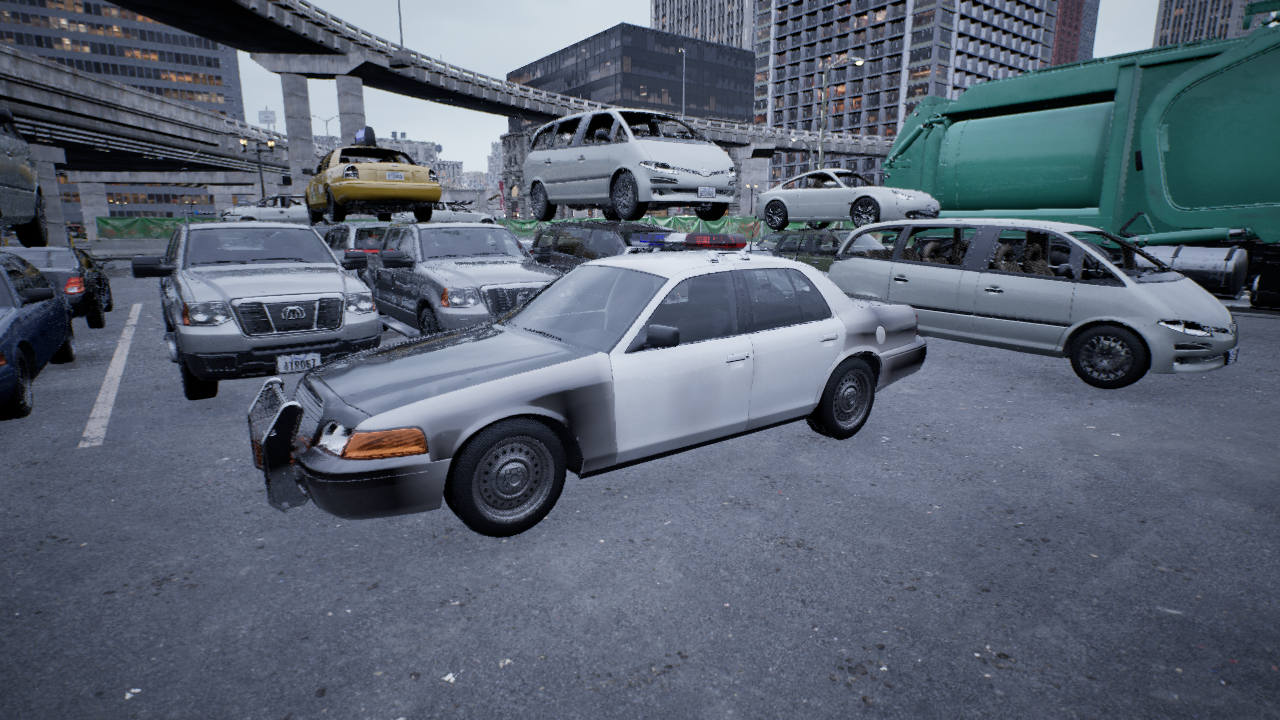
Venue: arterial
Lighting: overcast
Vehicle rig: sedan